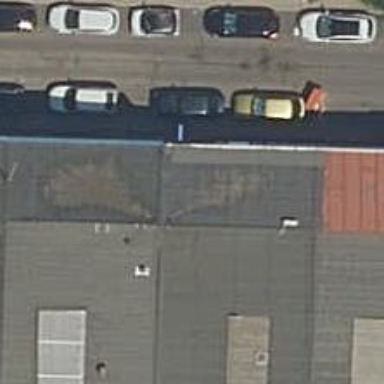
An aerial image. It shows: Car rental service.